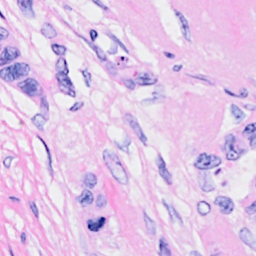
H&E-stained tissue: Breast